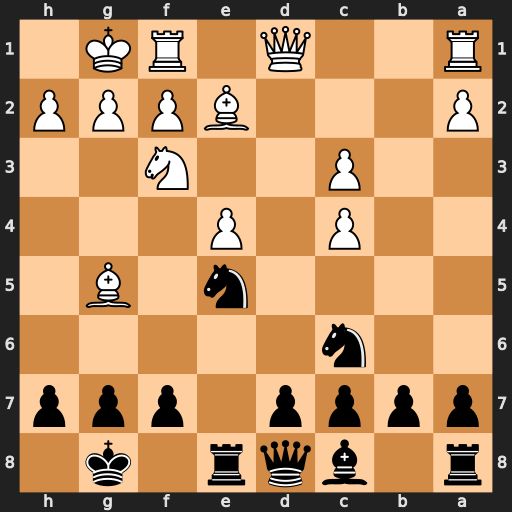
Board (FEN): r1bqr1k1/pppp1ppp/2n5/4n1B1/2P1P3/2P2N2/P3BPPP/R2Q1RK1
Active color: b
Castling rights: -
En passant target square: -
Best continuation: Nxf3+ Bxf3 Qxg5